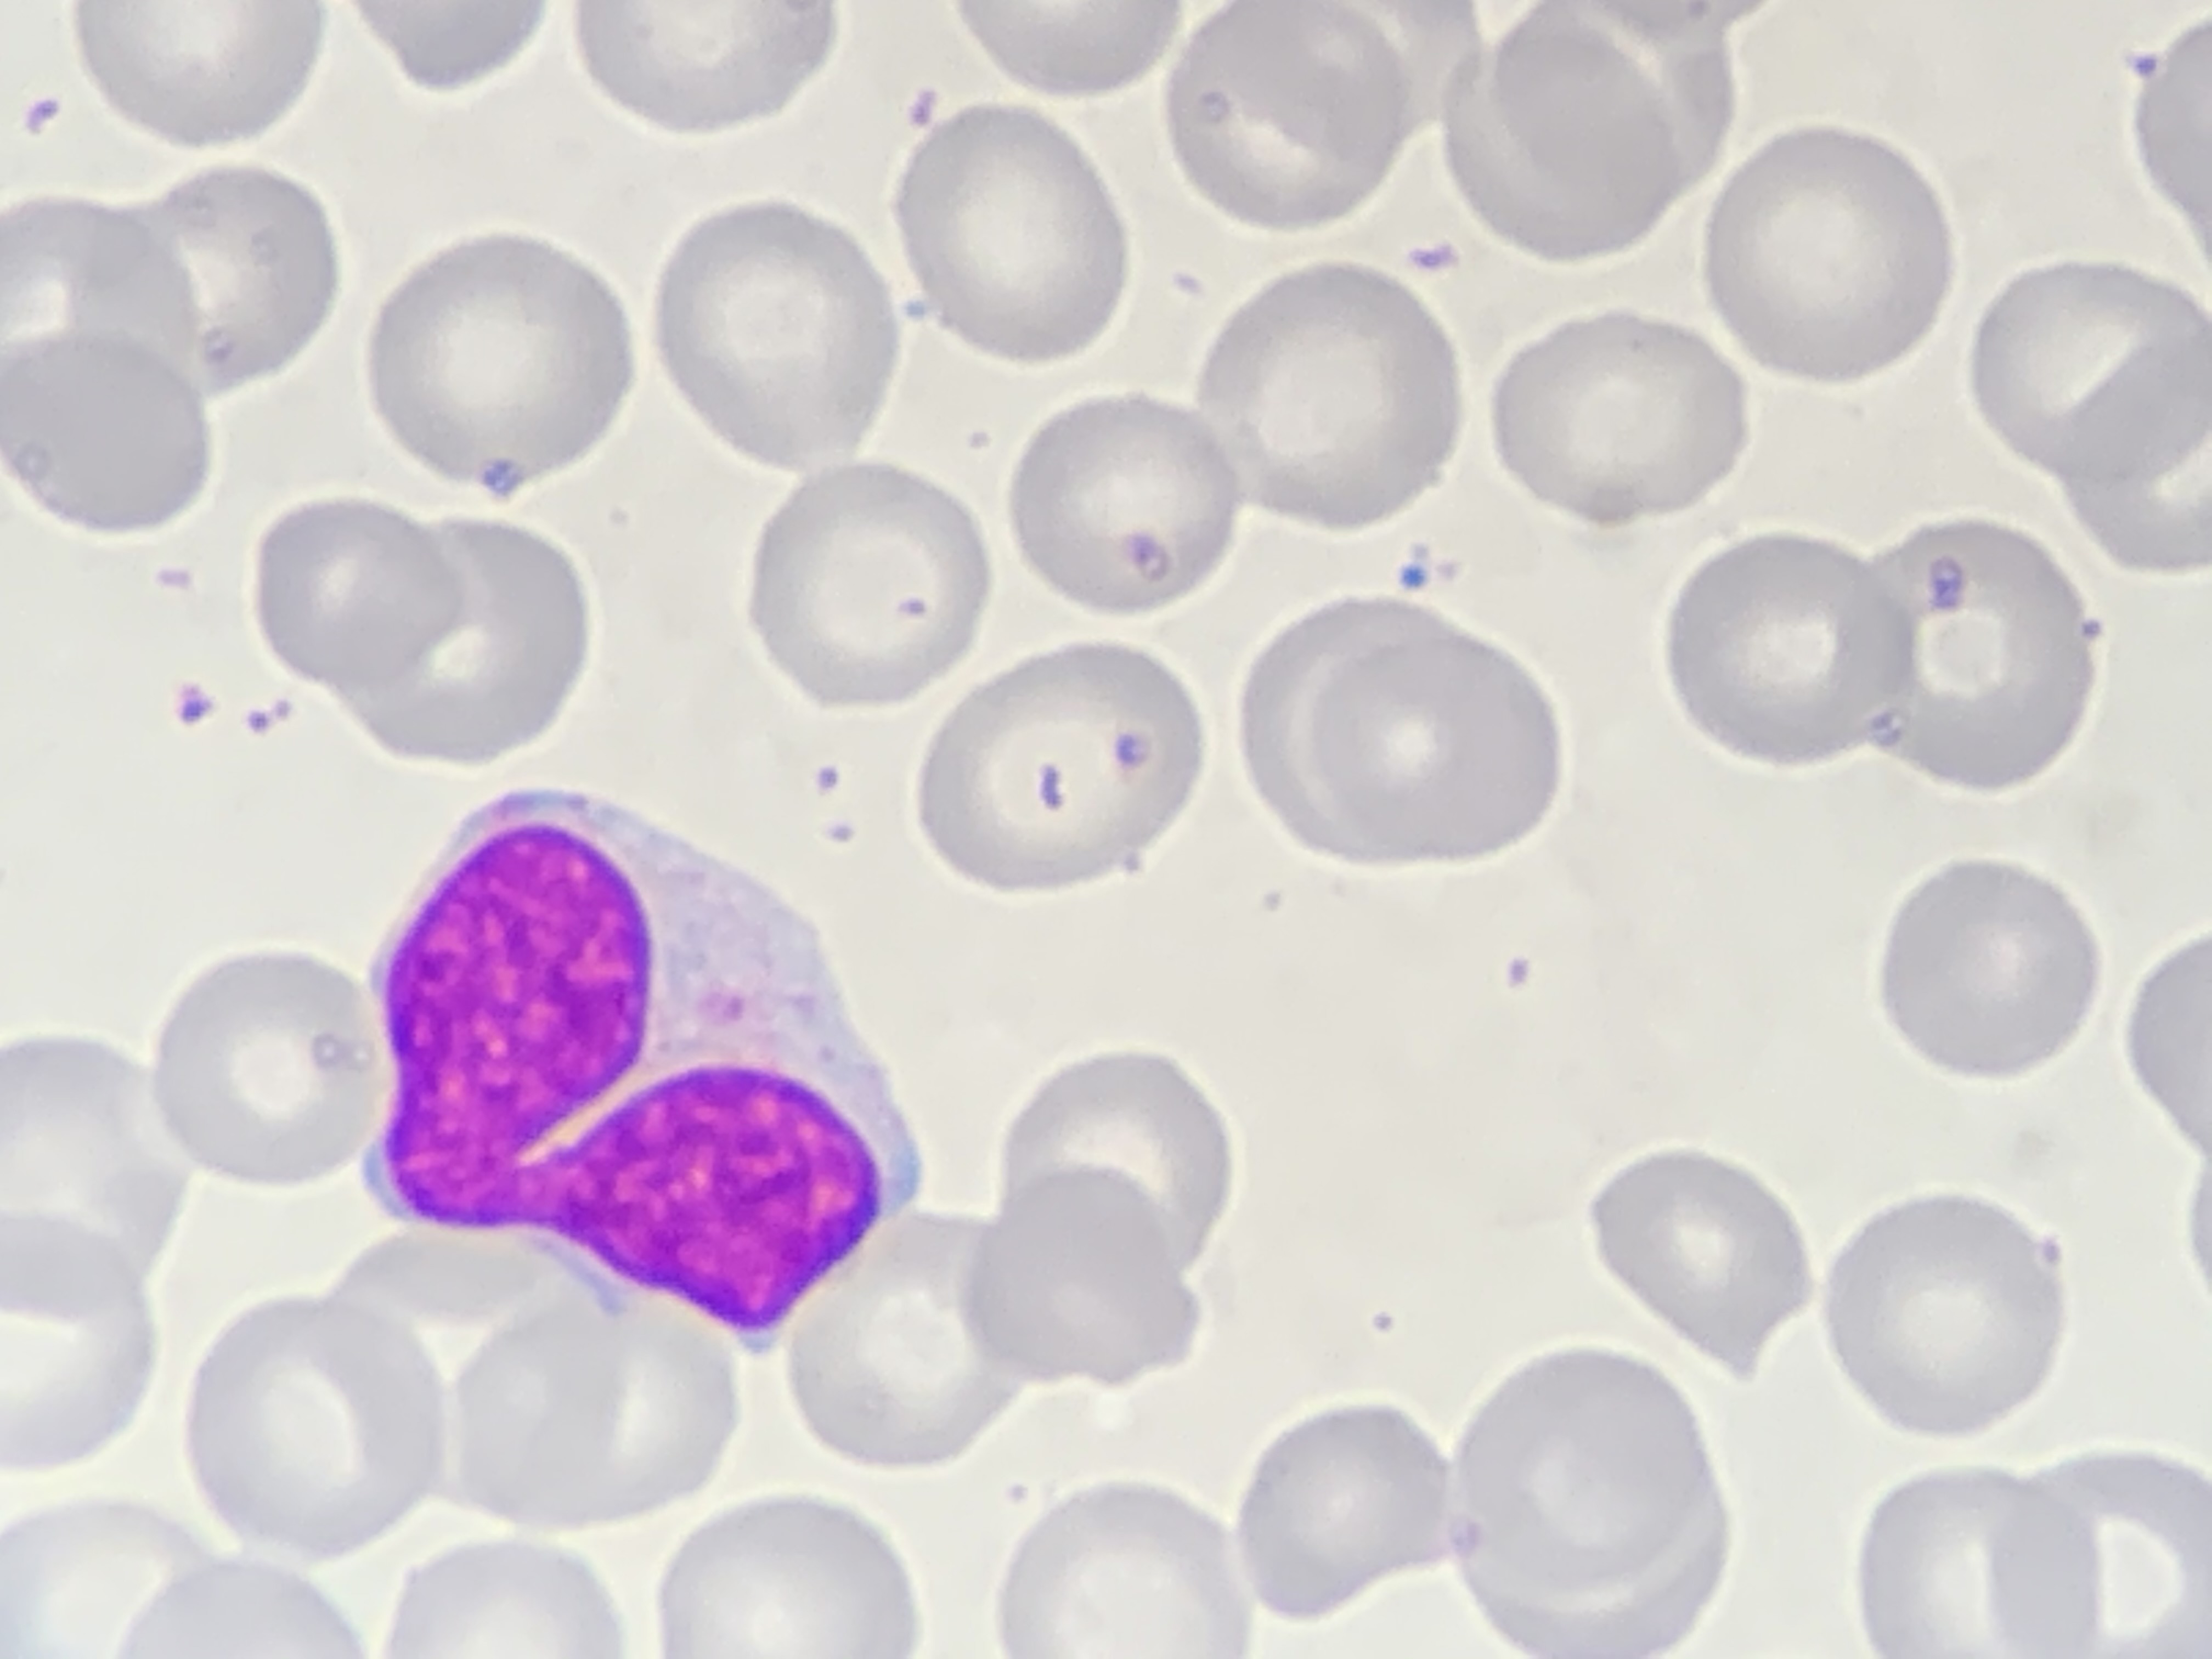
Cell type: MONOCYTES